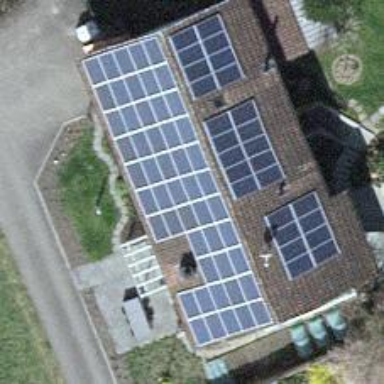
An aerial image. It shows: Solar power generator with photovoltaic panels.